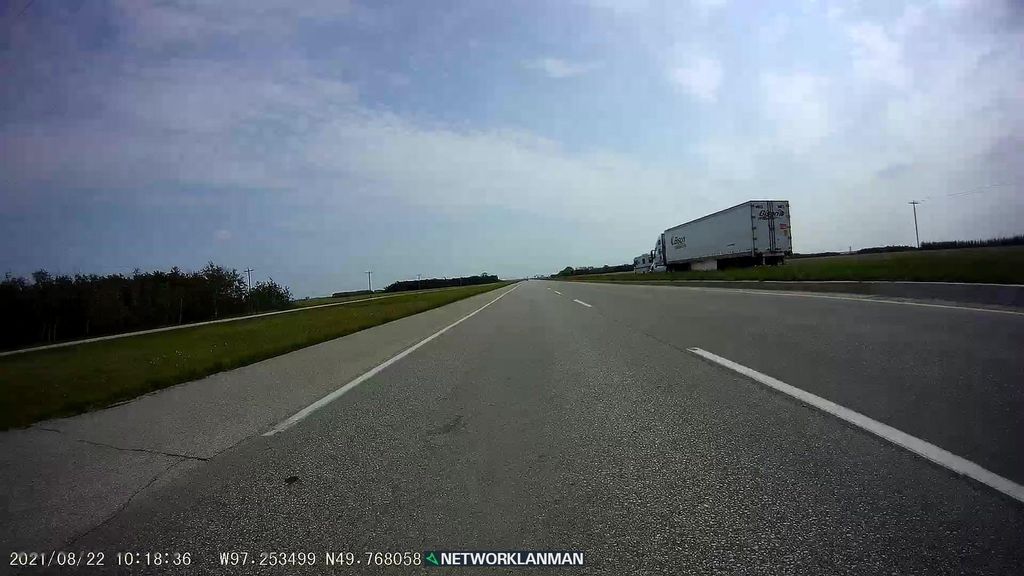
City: winnipeg